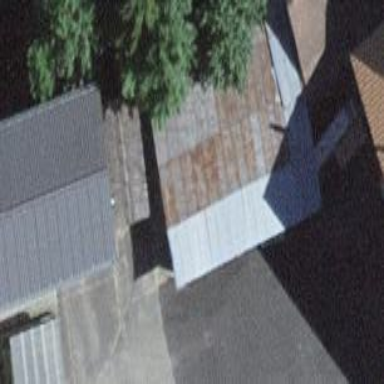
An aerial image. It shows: Shed.